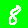
Digit: 8